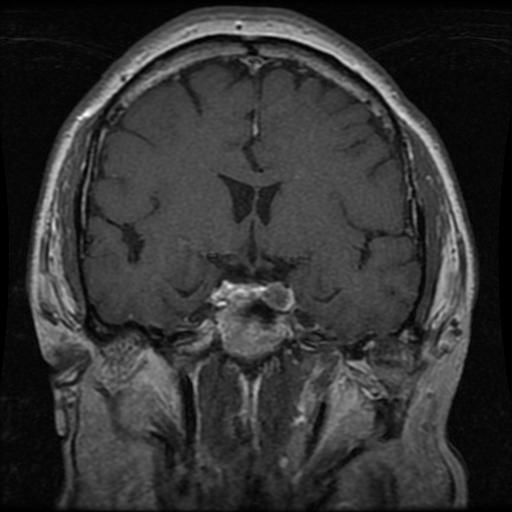
Label: pituitary